Interaction volume radius: 10 \u00c5
Interaction volume height: 30 \u00c5
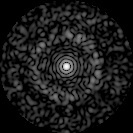
Disorder parameter: 0.8409